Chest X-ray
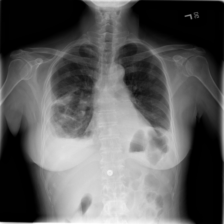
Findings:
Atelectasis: negative
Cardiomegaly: negative
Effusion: positive
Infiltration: negative
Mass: negative
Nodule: positive
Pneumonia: negative
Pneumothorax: negative
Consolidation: negative
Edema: negative
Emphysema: negative
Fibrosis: negative
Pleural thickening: negative
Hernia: negative